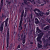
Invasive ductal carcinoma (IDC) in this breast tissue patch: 1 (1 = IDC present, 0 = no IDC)